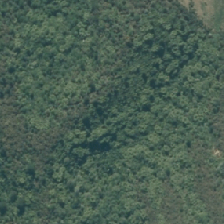
Land cover: manuka_kanuka